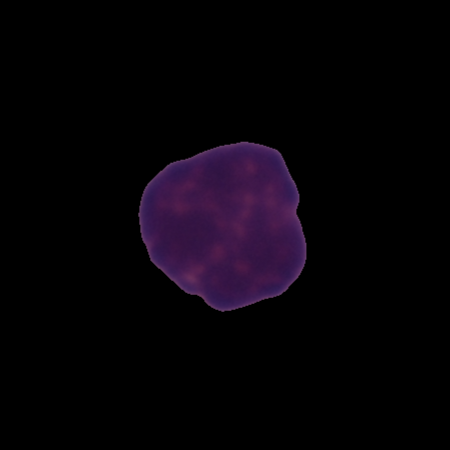
Label: healthy